Field crop: maize
Growth stage: 2
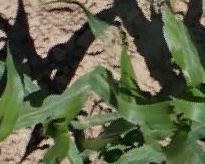
Species: maize